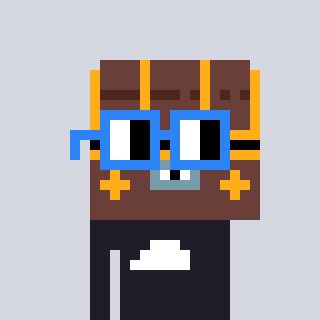
a pixel art character with square blue glasses, a treasure chest-shaped head and a grayscale-colored body on a cool background